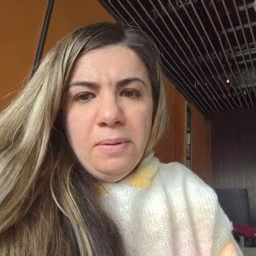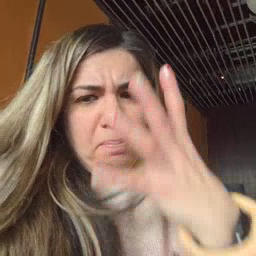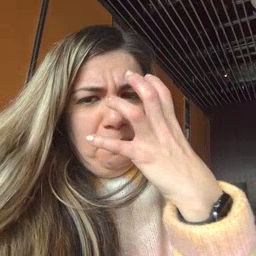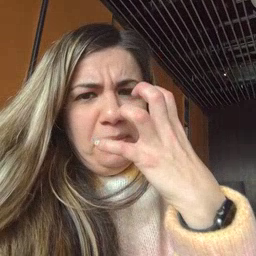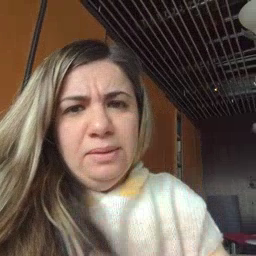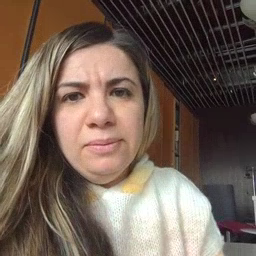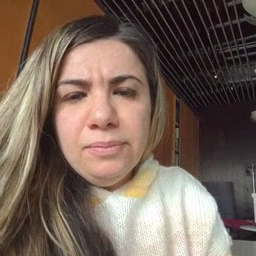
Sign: mad